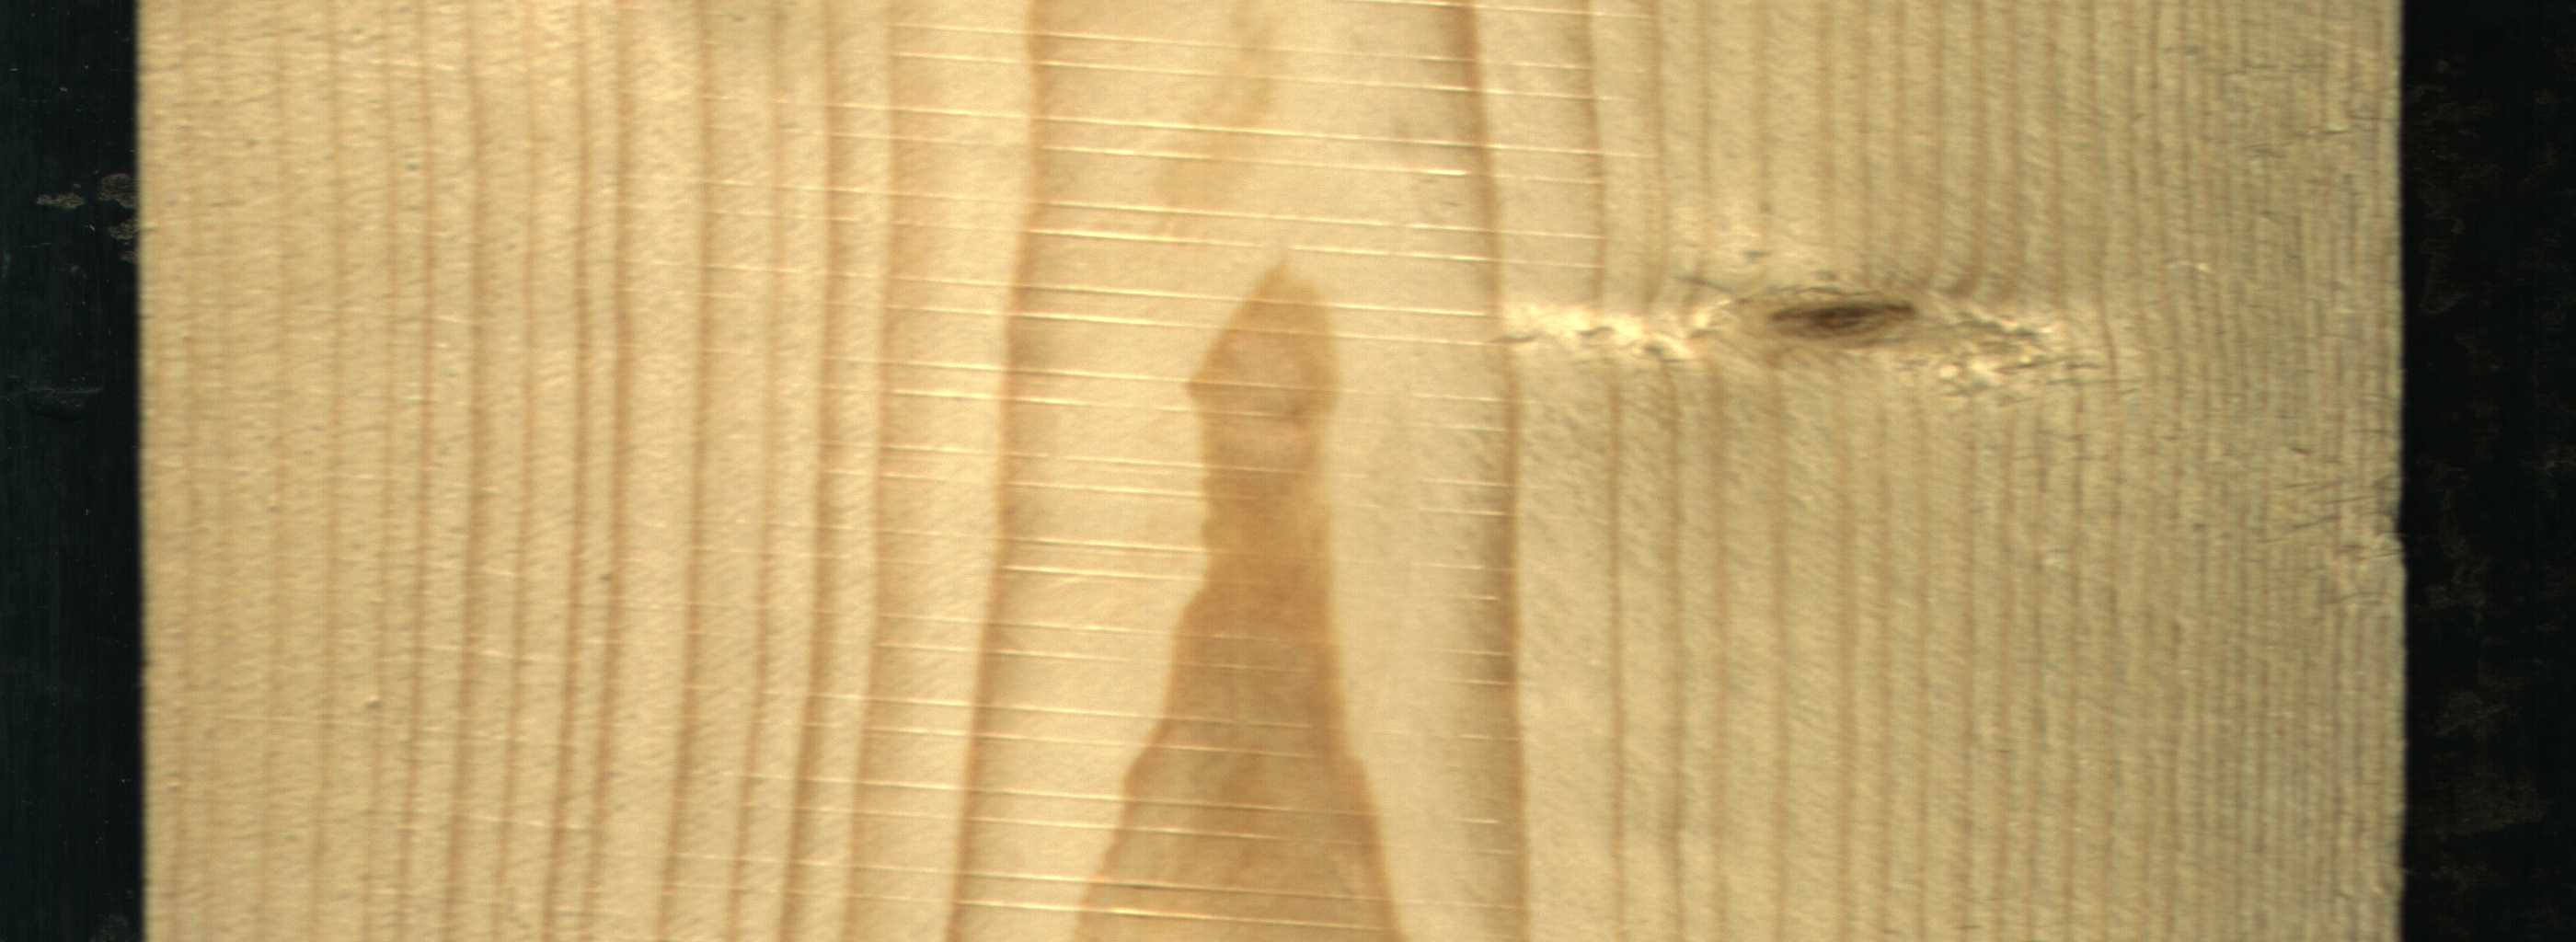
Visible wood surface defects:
Live_Knot